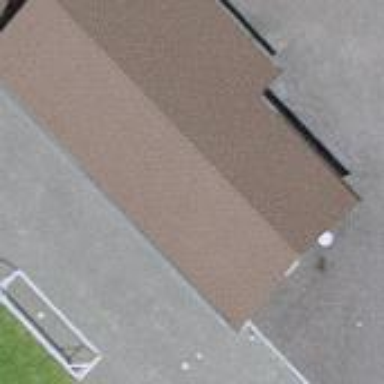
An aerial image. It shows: Building dedicated to shooting sports.